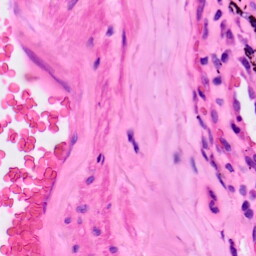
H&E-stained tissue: Lung